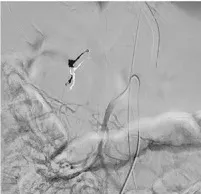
(C) After completion of the embolization procedure, imaging is performed via the superior mesenteric artery with the REBOA balloon deflated. The ischemic area associated with embolization was small, and there were no significant complications.
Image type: radiology (ct)